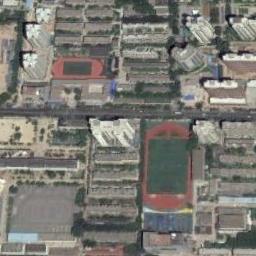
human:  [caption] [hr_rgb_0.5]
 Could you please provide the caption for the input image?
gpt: A track and field is built in the middle of a residential area, Surrounded by a lot of vegetation .

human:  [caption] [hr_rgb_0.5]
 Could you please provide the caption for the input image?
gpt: The ground's track is blue .

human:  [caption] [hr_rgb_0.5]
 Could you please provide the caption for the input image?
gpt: Two ground track fields of different sizes are surrounded by lots of houses arranged neatly .

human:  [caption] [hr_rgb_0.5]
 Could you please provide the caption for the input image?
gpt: Many buildings are near the ground track field .

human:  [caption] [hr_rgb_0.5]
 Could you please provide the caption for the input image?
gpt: There are two ground track fields of different sizes .